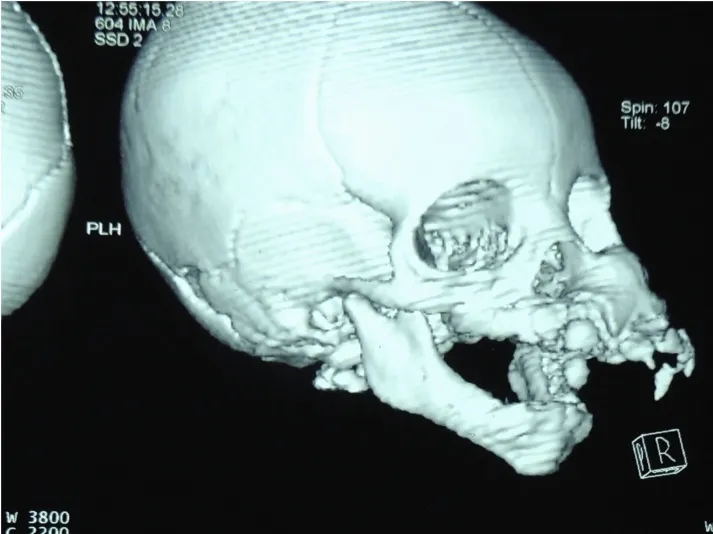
Preoperative 3D reconstruction CT of patient 2, showed marked expansion of the Left maxilla.
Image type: radiology (ct)